Field crop: tomato
Growth stage: 2
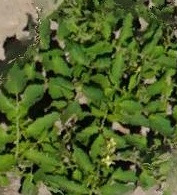
Species: tomato